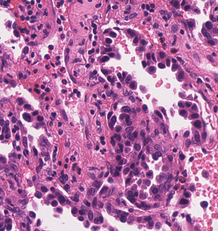
Tumor epithelial tissue: yes
Tumor-associated stroma tissue: yes
Normal tissue: no